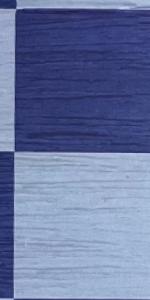
Label: Empty